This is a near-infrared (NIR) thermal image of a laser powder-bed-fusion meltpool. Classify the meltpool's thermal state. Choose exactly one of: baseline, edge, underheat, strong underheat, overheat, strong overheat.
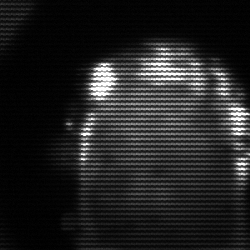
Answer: baseline